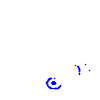
Particle: pion